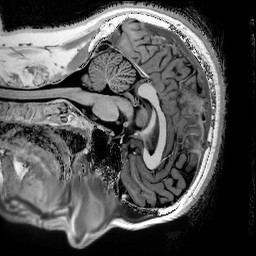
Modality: T1w
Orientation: sagittal
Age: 34
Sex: male
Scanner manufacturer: siemens
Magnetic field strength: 3 T
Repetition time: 5 s
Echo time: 0.00298 s